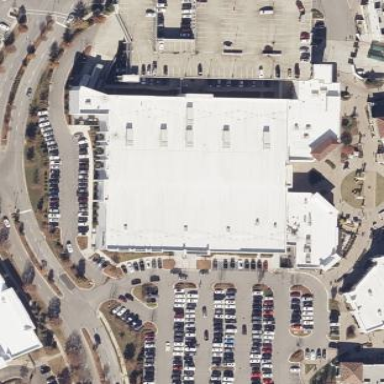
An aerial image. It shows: Retail building that houses department store.